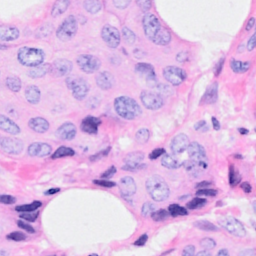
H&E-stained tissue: Breast